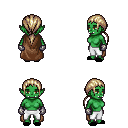
a pixel art fantasy rpg character, female body template, orc, green skin, brown cape, white pants, white blonde ponytail hairstyle, metal gloves, black slippers, four views (front, back, left, right), 2x2 character sprite sheet, small pixel art, hard edges, no anti-aliasing